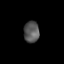
Tissue: skin
Cell type: Epithelial cells
Senescence score: 0.2632
Nuclear area (px): 325
Mean DAPI intensity: 86.751